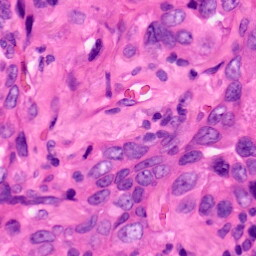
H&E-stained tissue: Lung